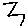
Label: zigzag